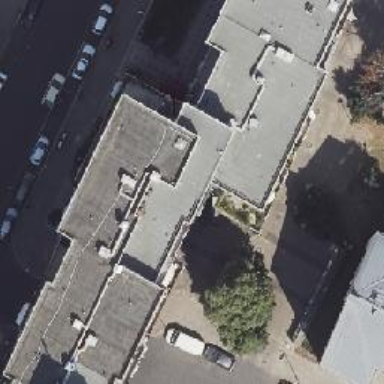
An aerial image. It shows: Pub.